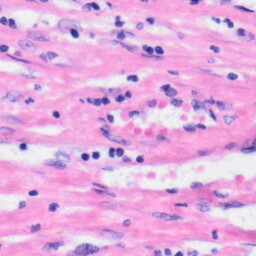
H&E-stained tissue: Liver